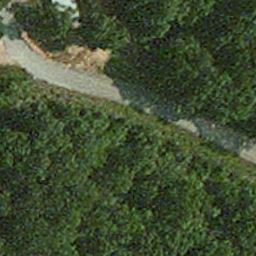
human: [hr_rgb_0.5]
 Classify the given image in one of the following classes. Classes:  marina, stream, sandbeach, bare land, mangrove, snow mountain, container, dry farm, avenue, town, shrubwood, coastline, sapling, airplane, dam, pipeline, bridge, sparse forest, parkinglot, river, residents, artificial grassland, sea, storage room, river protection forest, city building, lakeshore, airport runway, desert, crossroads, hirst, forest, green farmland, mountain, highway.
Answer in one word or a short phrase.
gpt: avenue